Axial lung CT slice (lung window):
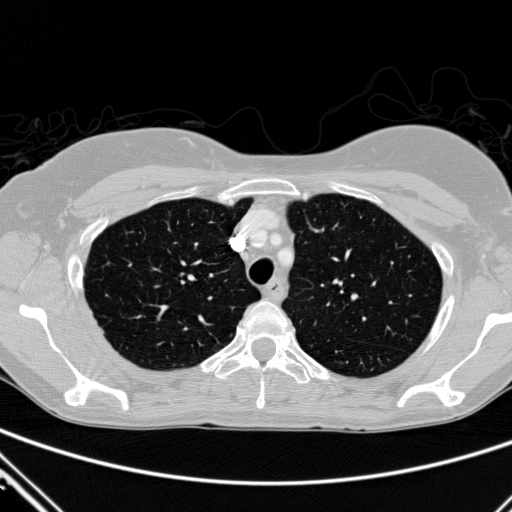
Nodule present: no